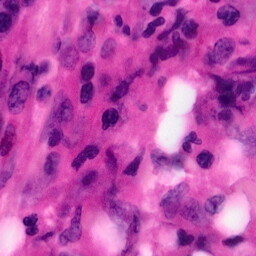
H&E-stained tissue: Pancreatic